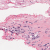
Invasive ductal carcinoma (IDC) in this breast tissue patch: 0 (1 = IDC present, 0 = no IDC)